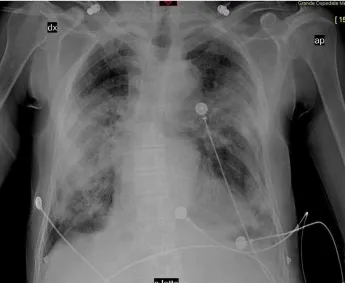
(A) Before the first administration of canakinumab, the chest X-ray shows interstitial changes, ground glass opacities, and multifocal and bilateral effusions.
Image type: radiology (x_ray)